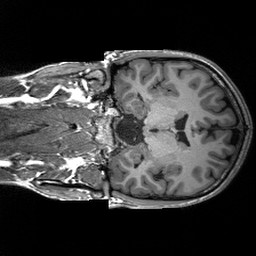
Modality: T1w
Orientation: coronal
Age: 30
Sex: male
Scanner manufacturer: siemens
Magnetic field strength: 3 T
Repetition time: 2.3 s
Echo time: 0.00233 s